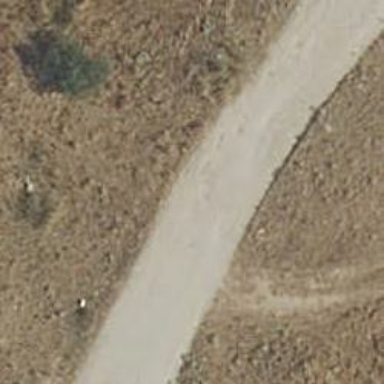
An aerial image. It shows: Dirt track road.